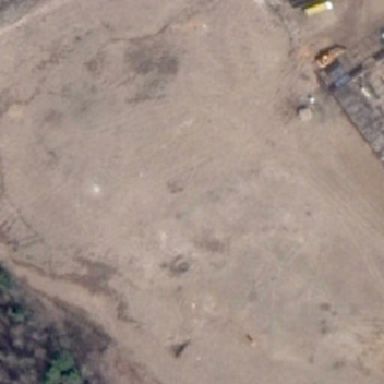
The family has three or four trucks .